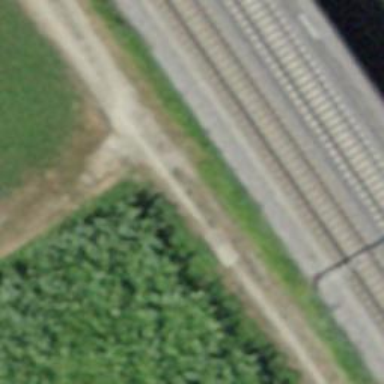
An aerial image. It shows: Unclassified road with dirt surface.